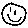
Label: smiley face